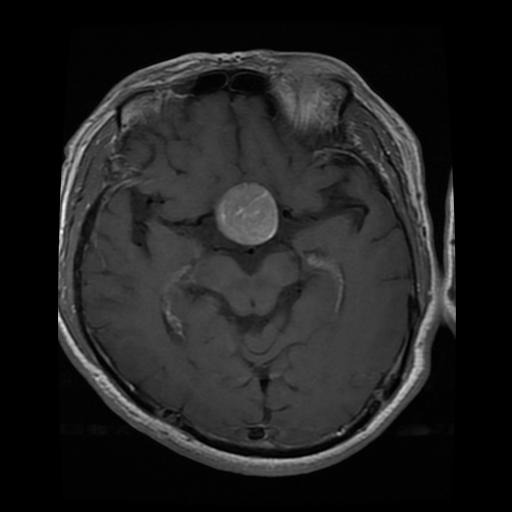
Label: pituitary